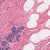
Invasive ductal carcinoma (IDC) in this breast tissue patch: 0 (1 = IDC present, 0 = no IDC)